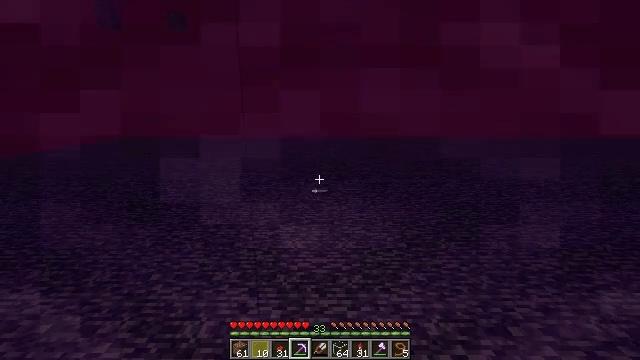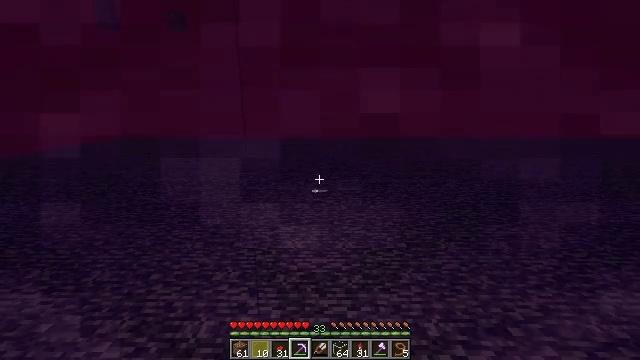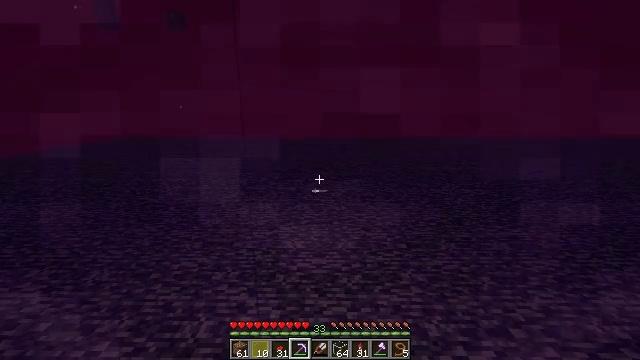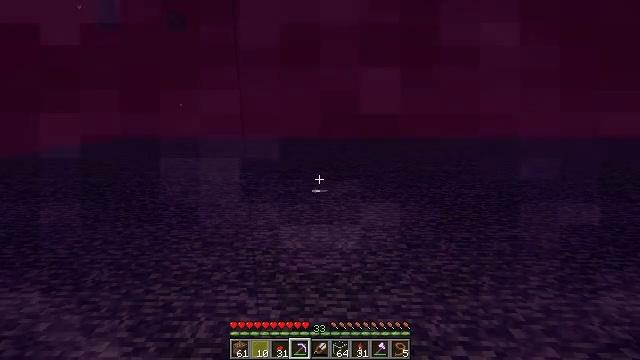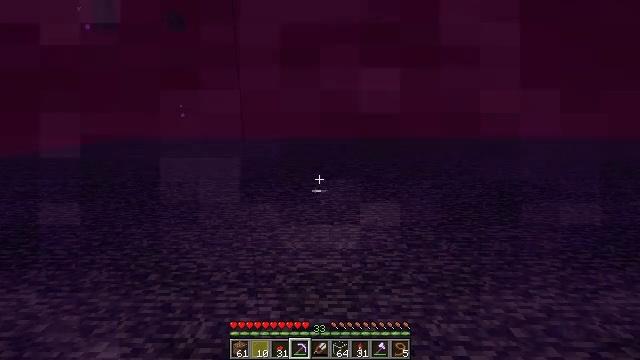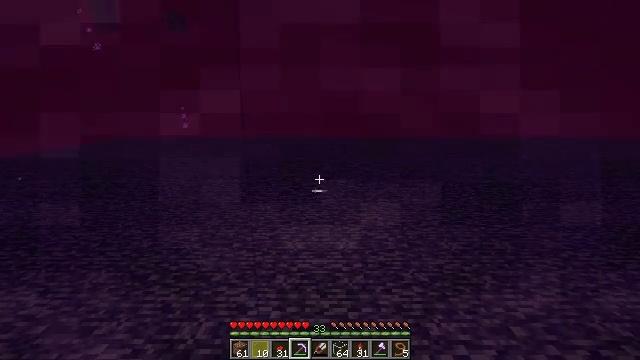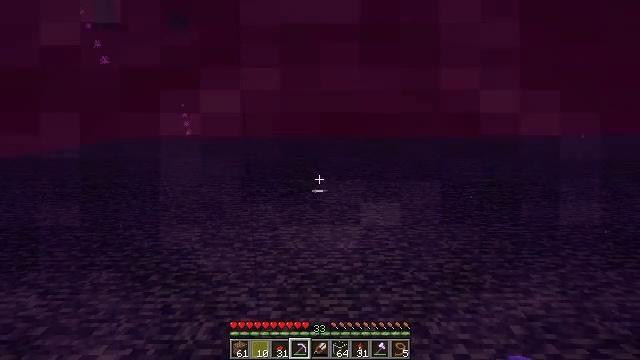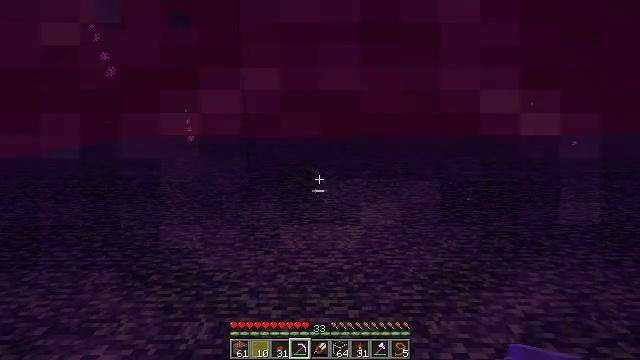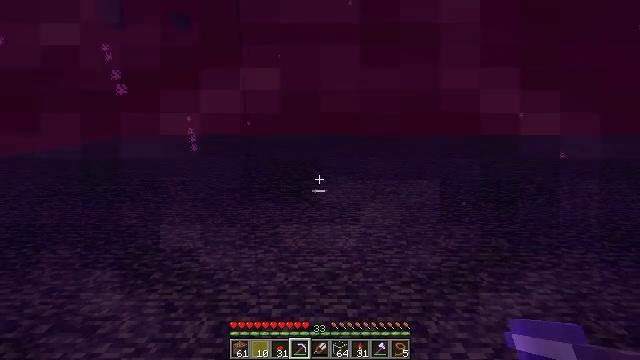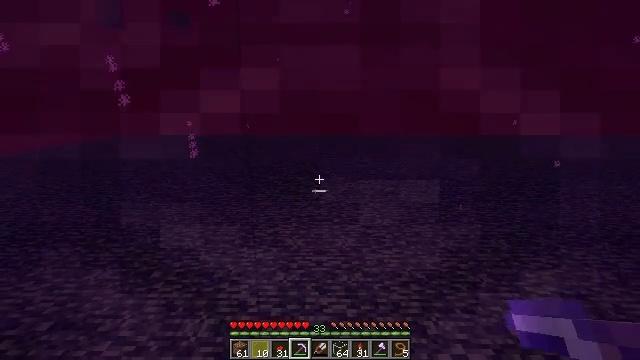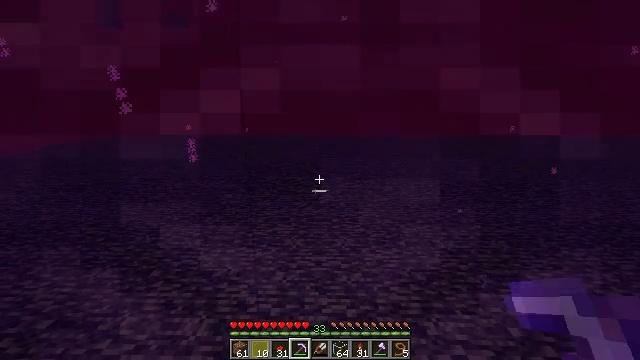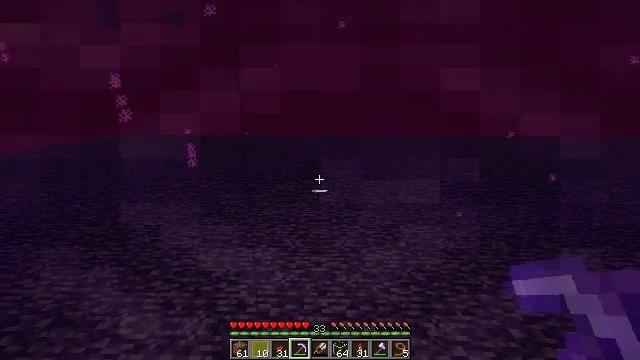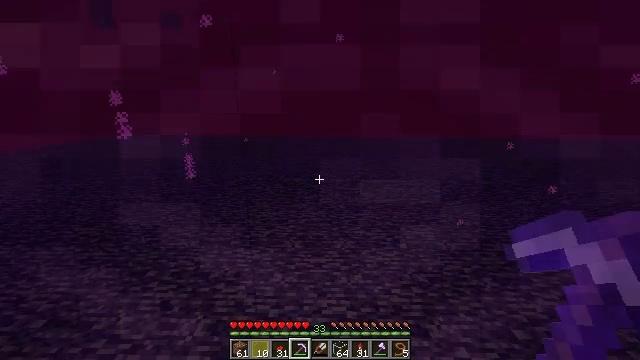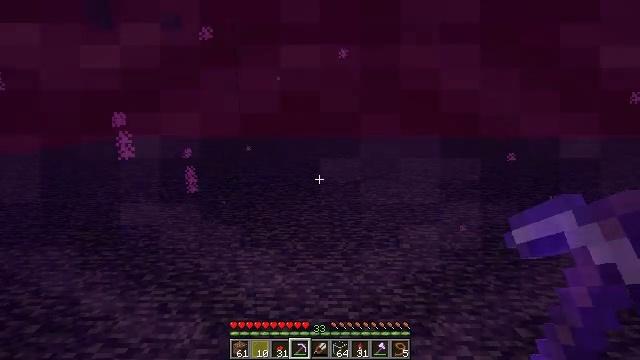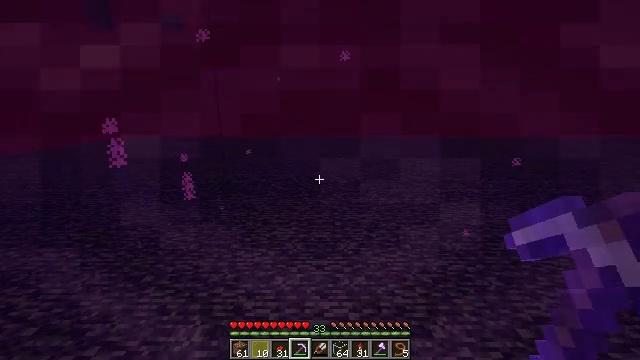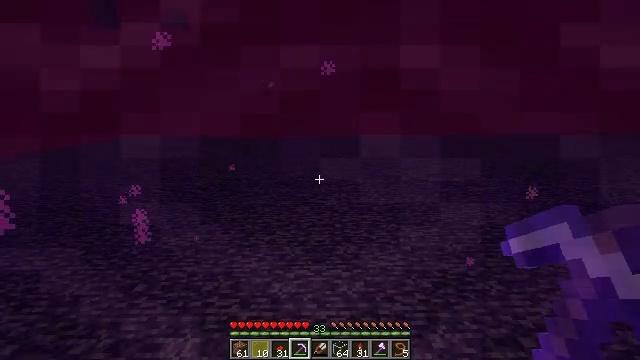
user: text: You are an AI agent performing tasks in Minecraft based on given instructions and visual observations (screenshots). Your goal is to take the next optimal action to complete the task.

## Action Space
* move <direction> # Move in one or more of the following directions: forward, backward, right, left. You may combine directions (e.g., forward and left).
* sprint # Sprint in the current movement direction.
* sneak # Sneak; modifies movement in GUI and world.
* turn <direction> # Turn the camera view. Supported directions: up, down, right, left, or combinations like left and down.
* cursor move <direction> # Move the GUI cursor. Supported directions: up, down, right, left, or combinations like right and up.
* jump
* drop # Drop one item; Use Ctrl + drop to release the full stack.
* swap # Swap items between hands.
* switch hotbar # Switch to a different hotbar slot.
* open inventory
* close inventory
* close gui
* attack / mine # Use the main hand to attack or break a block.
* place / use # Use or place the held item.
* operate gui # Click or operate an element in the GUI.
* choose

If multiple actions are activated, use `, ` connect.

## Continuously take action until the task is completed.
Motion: motion action
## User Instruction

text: Make a honeycomb block with honeycombs on the crafting table.
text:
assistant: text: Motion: no_op
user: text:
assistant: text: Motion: no_op
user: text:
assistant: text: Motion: no_op
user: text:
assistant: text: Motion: no_op
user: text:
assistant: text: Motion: no_op
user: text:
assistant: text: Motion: no_op
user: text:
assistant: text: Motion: no_op
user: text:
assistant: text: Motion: no_op
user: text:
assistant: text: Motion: no_op
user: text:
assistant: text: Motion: no_op
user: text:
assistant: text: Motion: no_op
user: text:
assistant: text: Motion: no_op
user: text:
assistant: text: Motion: no_op
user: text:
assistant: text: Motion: move forward
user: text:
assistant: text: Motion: move forward and move right
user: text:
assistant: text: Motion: move forward and move right
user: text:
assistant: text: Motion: move forward and move right
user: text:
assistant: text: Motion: move forward and move right
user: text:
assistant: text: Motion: move forward and move right
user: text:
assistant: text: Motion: move forward and move right
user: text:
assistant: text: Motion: move forward and move right, turn left and up
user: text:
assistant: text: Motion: move forward and move right, turn up
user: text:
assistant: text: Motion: move right
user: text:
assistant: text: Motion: turn down
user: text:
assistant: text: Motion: turn down
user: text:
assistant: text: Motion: turn left and down
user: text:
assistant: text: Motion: turn left
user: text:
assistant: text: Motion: turn left
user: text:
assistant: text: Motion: turn left
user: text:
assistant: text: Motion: turn left